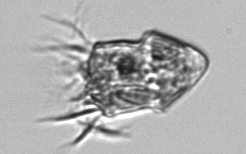
Label: Strombidium_inclinatum